Aerial crown-view tile of a tropical tree (Barro Colorado Island, Panama), acquired 20240813:
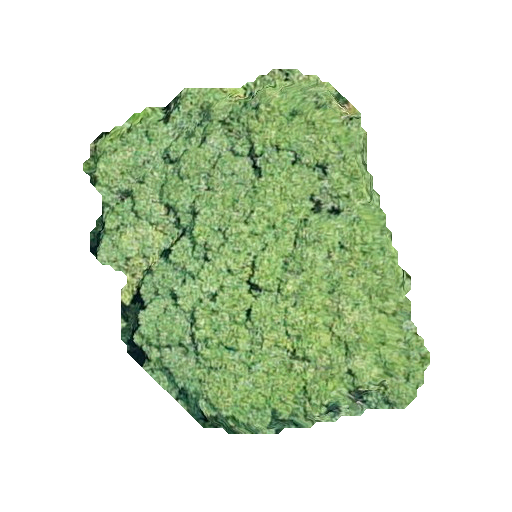
Species: Handroanthus guayacan
GBIF accepted scientific name: Handroanthus guayacan
Crown area: 136.671 m²